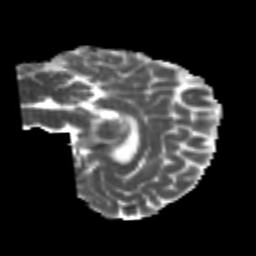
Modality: MD
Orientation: sagittal
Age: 22
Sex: female
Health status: healthy
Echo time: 0.074 s